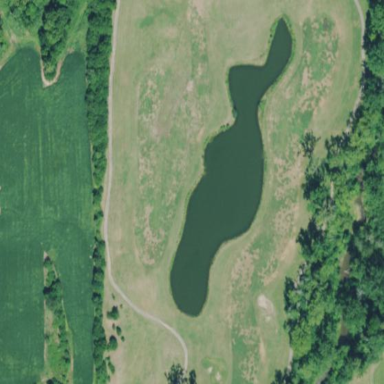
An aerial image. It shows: Grassy area designated as golf fairway.